Question: Hi I have to display student image on image box while selecting student ID from drop down list. The image is store in binary format in db.I want to display the image without using generic http handler. While using the given below code generation one error. The error is "Cannot convert type string to byte[]". Please help me.
Code:
'''
protected void DropDownList1_SelectedIndexChanged(object sender, EventArgs e)
{
DataSet1TableAdapters.TextBoxTableTableAdapter tx;
tx = new DataSet1TableAdapters.TextBoxTableTableAdapter();
DataTable dt = new DataTable();
dt = tx.GetstudData(int.Parse(DropDownList1.SelectedValue));
foreach (DataRow row in dt.Rows)
{
TextBox1.Text = (row["FirstName"].ToString());
TextBox2.Text = (row["SecondName"].ToString());
byte[] barrImg = (byte[])(row["StudImage"].ToString());
string base64String = Convert.ToBase64String(barrImg , 0, barrImg.Length);
Image1.ImageUrl = "data:image/png;base64," + base64String;
}
}
'''
SQL Query:
'''
SELECT FirstName, SecondName, StudentImage FROM TextBoxTable WHERE (Id = @Id)
'''
Aspx Source:
'''
<div>
<asp:DropDownList ID="DropDownList1" runat="server" AutoPostBack="True">
<asp:TextBox ID="TextBox1" runat="server"></asp:TextBox>
<asp:TextBox ID="TextBox2" runat="server"></asp:TextBox>
<asp:Image ID="Image1" runat="server" />
</div>
'''
Data Base:

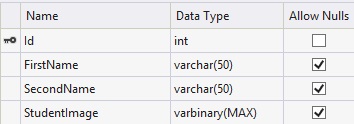
Answer: Yes, the problem is here:
'''
byte[] barrImg = (byte[])(row["StudImage"].ToString());
'''
You're calling 'ToString()' on 'row["StudImage"]'. That will result in a 'String'. You're then casting that string to 'byte[]' - but that doesn't work, because there's no such conversion. (What would you expect it to do?)
It's not clear why you're calling 'ToString' at all - if the value is binary data, I'd expect this to work:
'''
byte[] barrImg = (byte[]) row["StudImage"];
'''
Note that you don't need to provide three arguments to 'Convert.ToBase64String' - you can just use:
'''
string base64 = Convert.ToBase64String(barrImg);
'''
I'd personally encourage you to use casting for your earlier statements as well - if the values strings, then presumably that represents a serious issue:
'''
TextBox1.Text = (string) row["FirstName"];
TextBox2.Text = (string) row["SecondName"];
'''
On the other hand, your schema allows for null values - which currently you're not taking into consideration at all. All of the casts above will throw an exception if the values is 'DbNull.Value'. You should consider how you want to handle that, as a separate matter.